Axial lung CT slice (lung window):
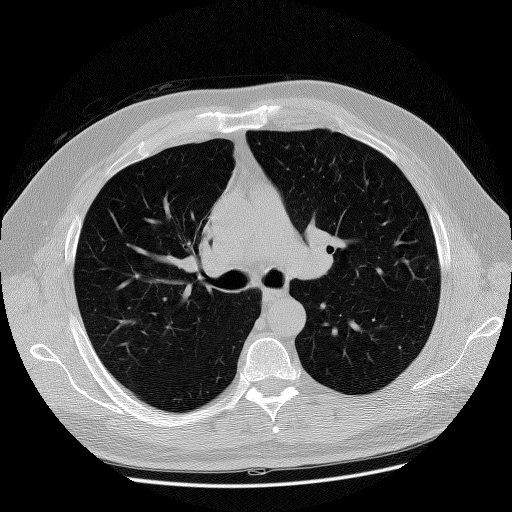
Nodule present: no